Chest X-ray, PA view. Patient: 32 years old, sex F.
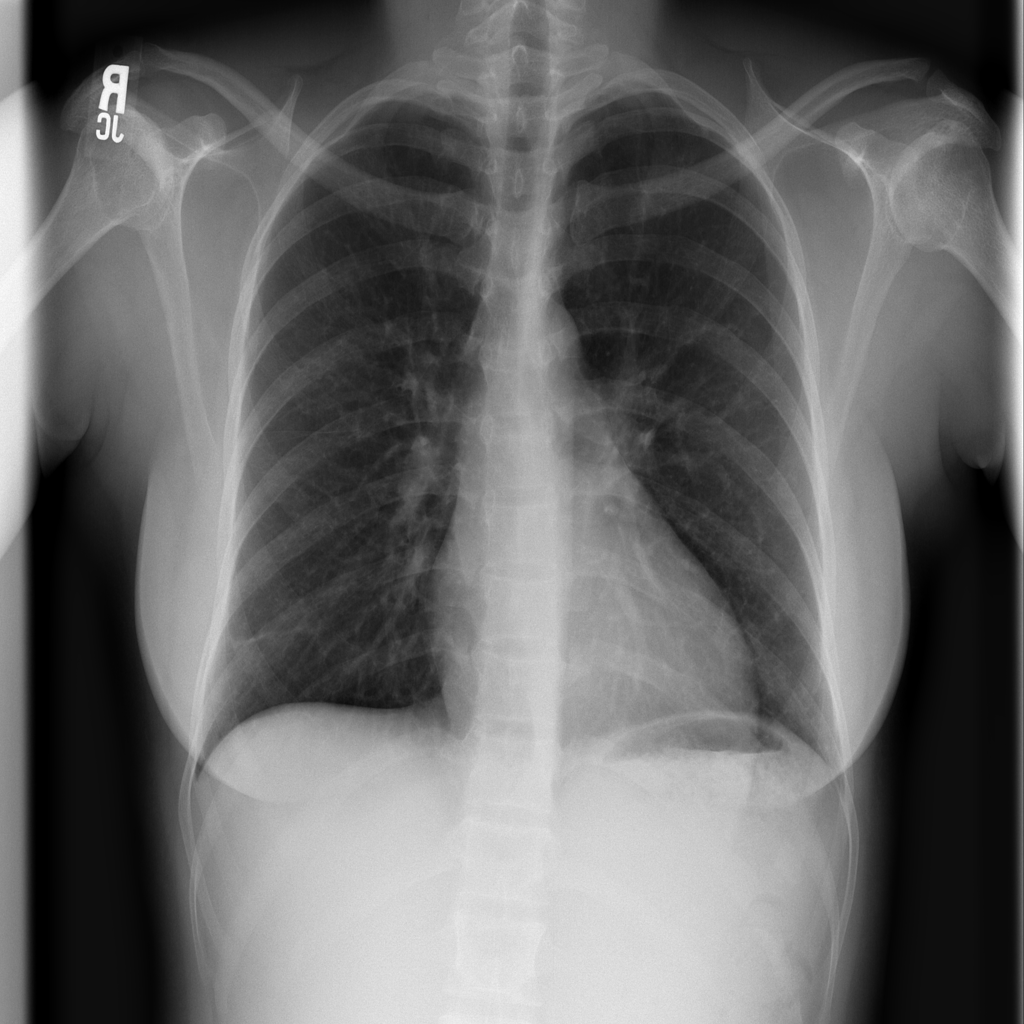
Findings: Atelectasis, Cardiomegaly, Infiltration